Question: I have a table containing tds like the one below.
Im trying to get a hold of the href-part only.
Now i got something like this:
'''
var aTags = htmlDocument.DocumentNode.SelectNodes("//td//a[@href]");
'''
It seems to be returning all the info in the td. How can I specify that I only want that href? There are many similar questions here but I cant seem to get it to work.
'''
<tbody>
<tr>
<td colspan="1" rowspan="1">
<a shape="rect" id="ctl00_mainCPH_ResultListUC_ResultList_ctl04_hlRubrik" href="/sitevision/proxy/4.38a41afd11d99fbdb65800016.html/svid12_38a41afd11d99fbdb65800021/-123388378/Standard/Platsannonser/VisaFritextAnnonser.aspx?ids=<PHONE>&amp;q=s%28sn%28systemutvecklare%29sida%281%29ar%2820%29%29" style="display:inline-block;width:160px;">Systemutvecklare</a>
</td>
</tr>
</tbody>
'''
. Every objects has for example an outerHtml-property looking like the a tag above,
what I need is yo get the hrefs and collect sthem in a list of strings..
The image below shows that the value i want actually exists in the objects im getting, i want the value of the hrefs...

EDIT:
I seem to be able to get the innerhtml like this:
'''
var bTags = htmlDocument.DocumentNode.SelectNodes("//td//a/@href").Select(o => o.InnerHtml).ToList();
'''
But I still dont know how to get the hrefs...
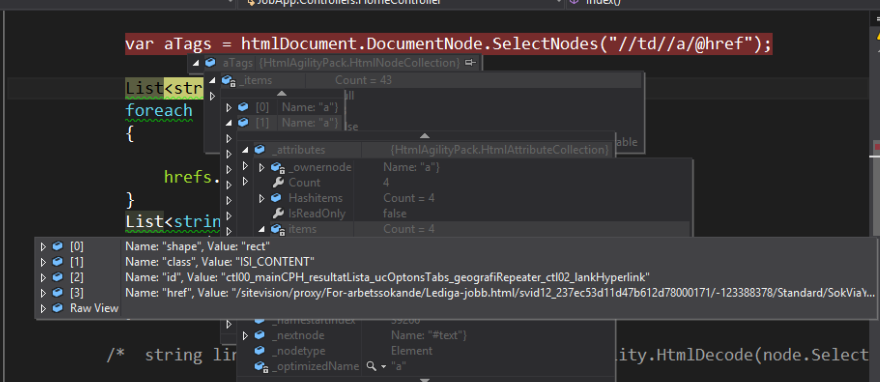
Answer: This code seems to do what i wanted:
'''
var bTags = htmlDocument.DocumentNode.SelectNodes("//td//a/@href").Select(o => o.Attributes["href"].Value).ToList();
'''